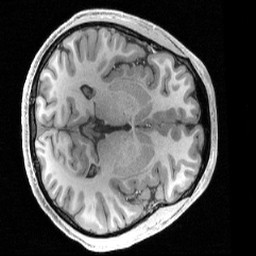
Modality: T1w
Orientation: axial
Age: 21
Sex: male
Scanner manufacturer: siemens
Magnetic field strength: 3 T
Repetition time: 2.4 s
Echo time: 0.00224 s